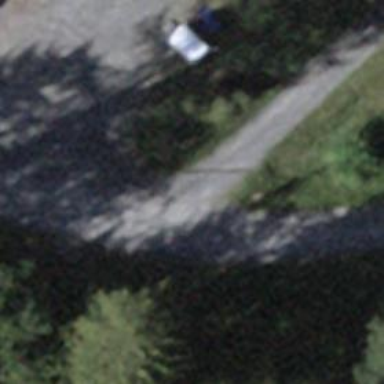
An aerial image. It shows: Guidepost providing information.